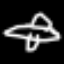
Label: airplane